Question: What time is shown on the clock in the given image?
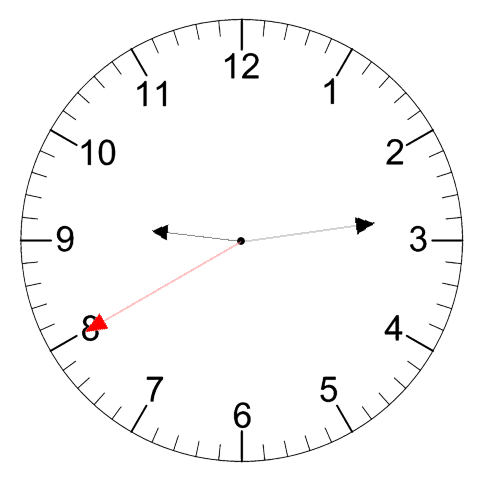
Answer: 09:13:40